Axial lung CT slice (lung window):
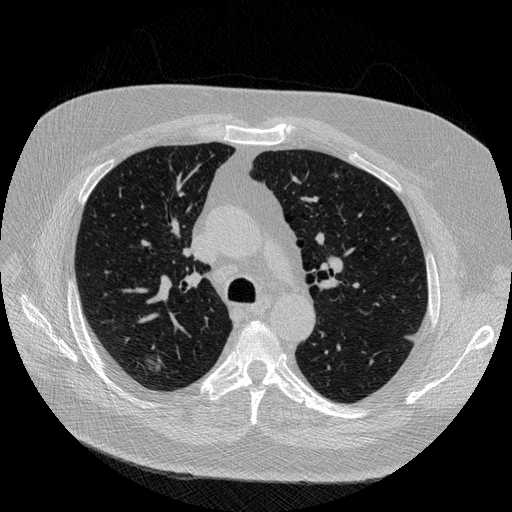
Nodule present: yes
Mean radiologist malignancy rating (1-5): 3